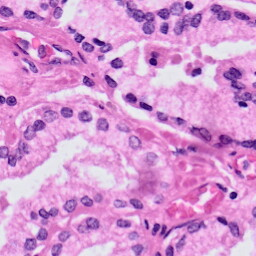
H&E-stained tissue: Prostate